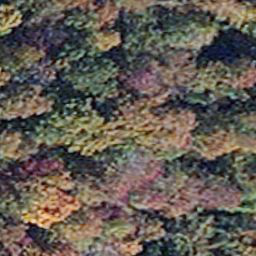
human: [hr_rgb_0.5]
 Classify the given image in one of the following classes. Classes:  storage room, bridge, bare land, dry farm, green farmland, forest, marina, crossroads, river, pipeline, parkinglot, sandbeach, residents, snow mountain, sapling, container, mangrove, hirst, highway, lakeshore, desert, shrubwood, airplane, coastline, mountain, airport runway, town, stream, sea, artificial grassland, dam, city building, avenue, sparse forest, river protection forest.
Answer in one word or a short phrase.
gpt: mangrove